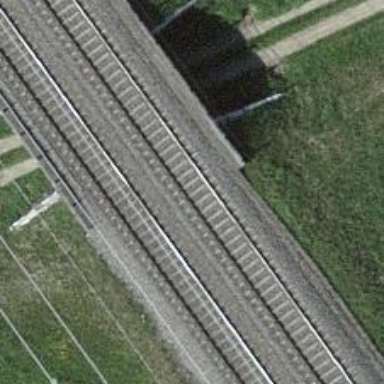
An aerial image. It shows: Railway bridge with electrified contact line. There is one track on the bridge.